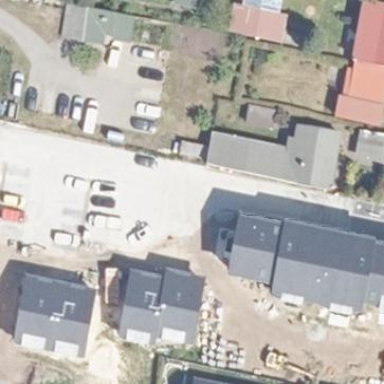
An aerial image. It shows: Parking lane with paving stones.